Question: I'm working with the 'ciplot' graphing module for Stata and am encountering a problem with the alignment of bars when I use the 'by()' option. Here's a trivial example demonstrating the issue:
'''
webuse citytemp, clear
ciplot heatdd cooldd, by(region) horizontal recast(conn)
'''

So, the graph shows means and confidence intervals for two variables across categories of the 'region' variable. The bars for the different variables do not align horizontally, though. For each region, the point and bar for 'heatdd' is one line above, and the point and bar for 'cooldd' is one line below, the category label. I would like these to be on the same line, but I can't figure out how to achieve it.
I'm open to solutions that do not involve 'ciplot', but I have found it to be useful for the specific task I'm working on.
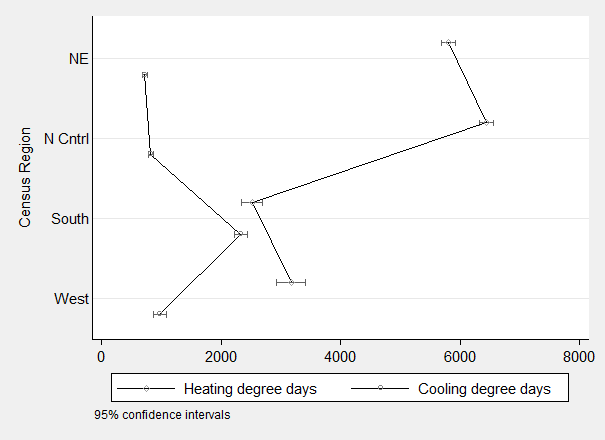
Answer: This is my program (in Stata terms, downloadable via 'ssc install ciplot') so I can speak confidently. (On Statalist, it's expected that you explain the exact provenance of user-written programs; that would be good practice here too.)
It's not a bug; it's a feature (supposedly).
The offsets are entirely deliberate, to avoid messes when two or more intervals would just overlap and occlude each other, which is entirely likely when groups or comparable variables have similar values, which in turn is common when you do this. Even in your example, intervals for heating and cooling degree-days for the South would overlap otherwise, so the graph makes the point for me.
I can see that it's not what you want, but
1. There is no option in ciplot to remove the offset. I can see a case for one, but
2. My advice is now to use statsby to get a reduced dataset containing the confidence interval information, and then the graphics are typically a couple of command lines and you get to choose what you want. This approach is documented in a paper easily accessible from the Stata Journal.
You are always welcome to clone the program and modify the code using a different program name, with notional mention of the original.